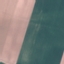
Label: AnnualCrop